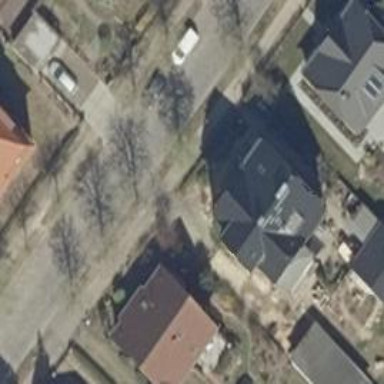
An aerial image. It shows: Residential road with sidewalks on both sides.